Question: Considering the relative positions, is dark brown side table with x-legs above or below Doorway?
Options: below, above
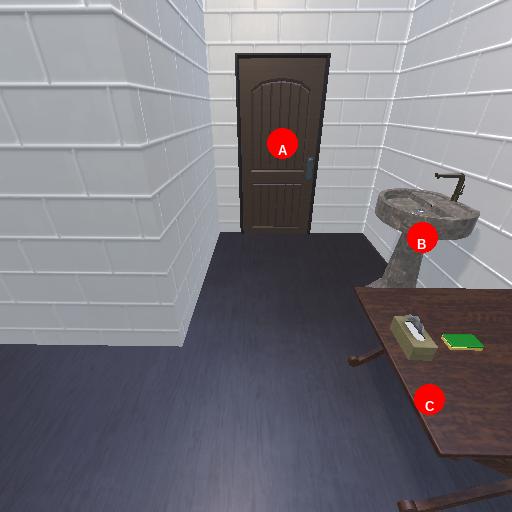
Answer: below